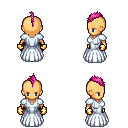
a pixel art fantasy rpg character, female body template, human, tanned skin, underdress, robe skirt, pink mohawk hairstyle, gold gloves, four views (front, back, left, right), 2x2 character sprite sheet, small pixel art, hard edges, no anti-aliasing